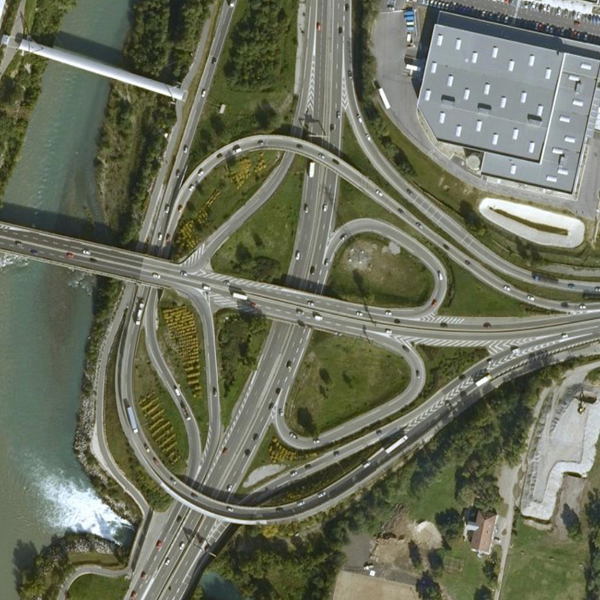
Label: Viaduct